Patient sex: M
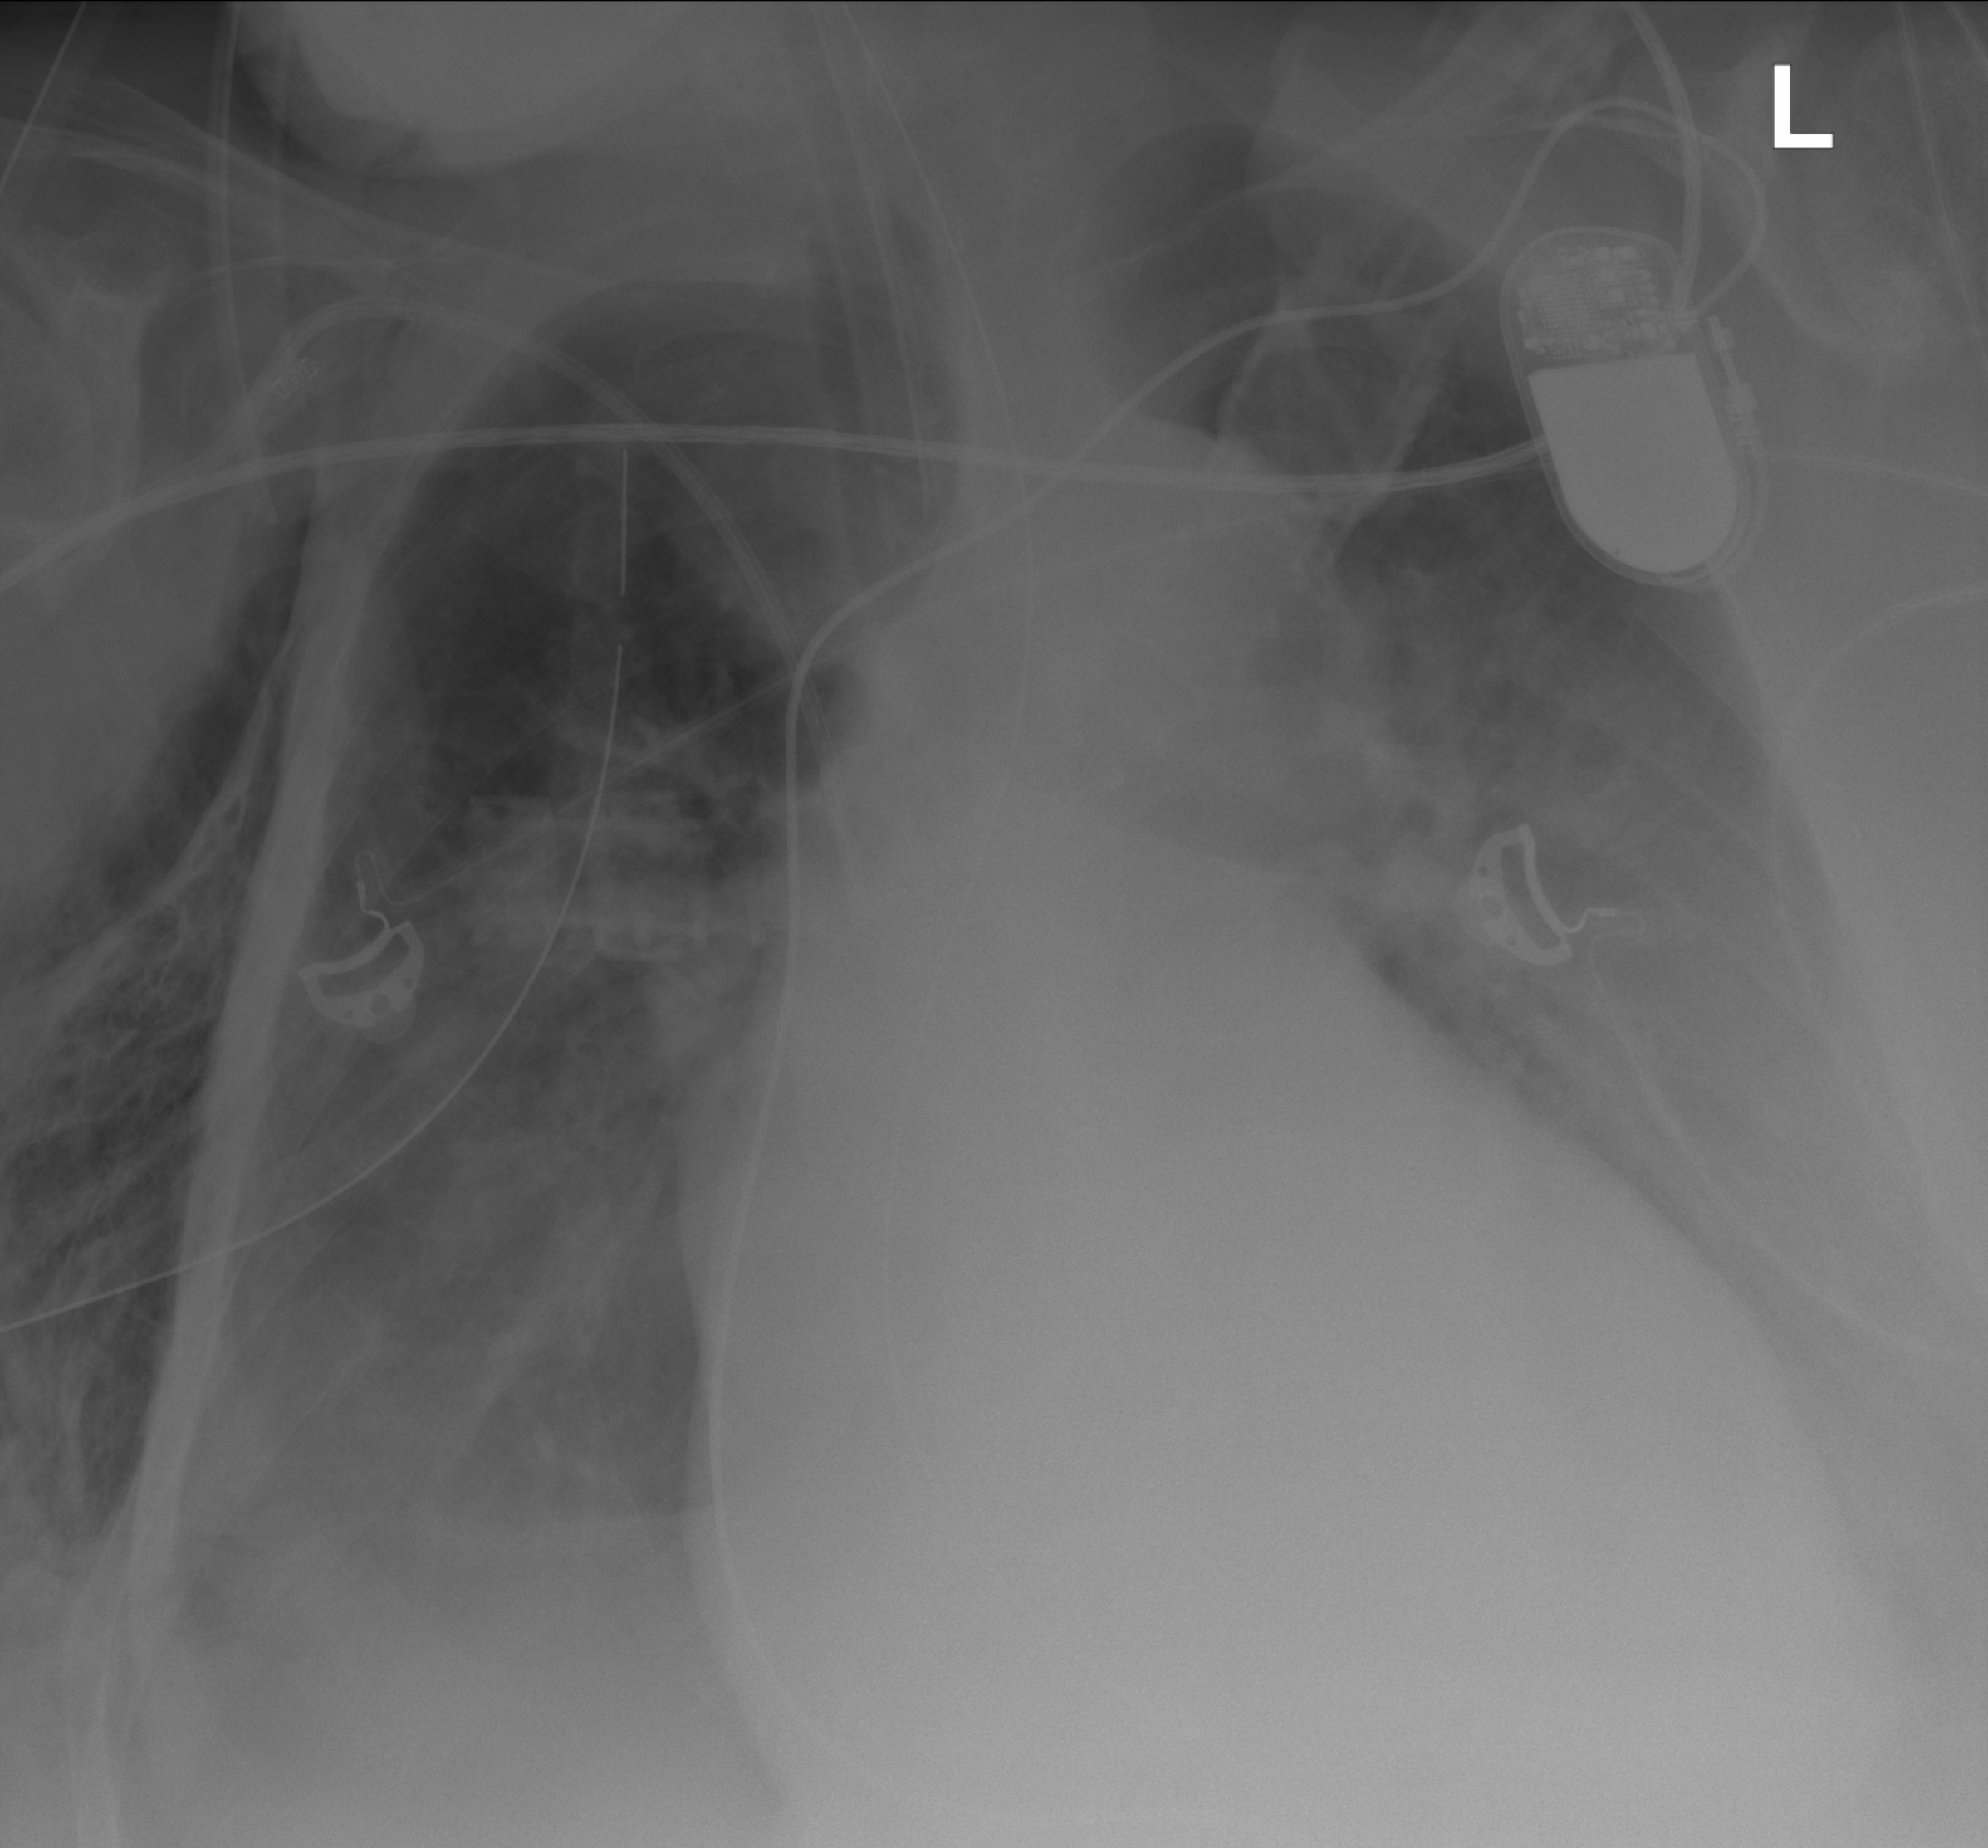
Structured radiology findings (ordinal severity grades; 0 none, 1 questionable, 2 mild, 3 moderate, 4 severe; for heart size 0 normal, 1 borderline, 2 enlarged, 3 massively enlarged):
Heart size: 3
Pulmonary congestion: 2
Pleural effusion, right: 2
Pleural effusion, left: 2
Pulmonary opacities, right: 0
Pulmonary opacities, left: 0
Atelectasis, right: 0
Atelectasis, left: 0